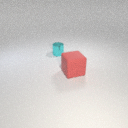
large red rubber cube in front of small cyan metal cylinder